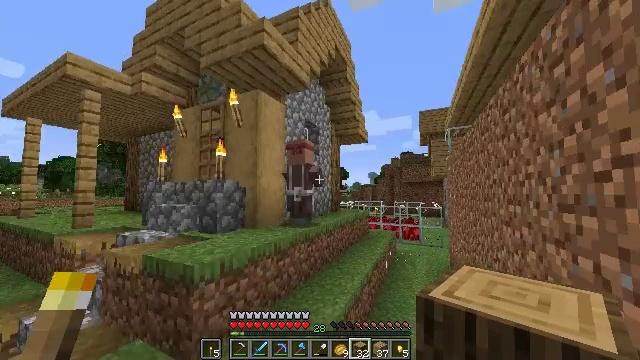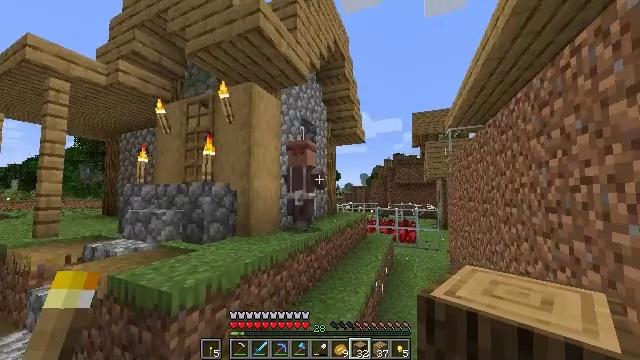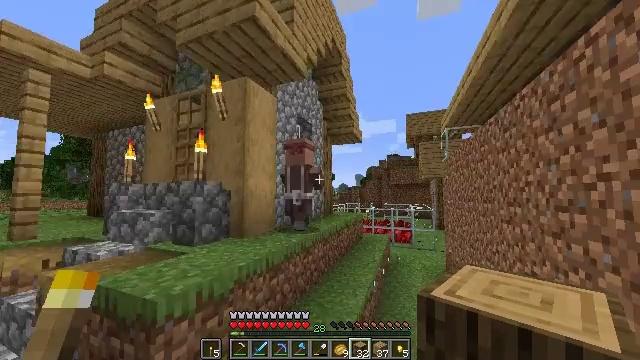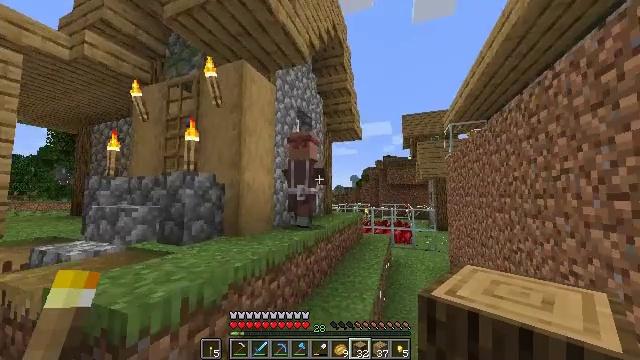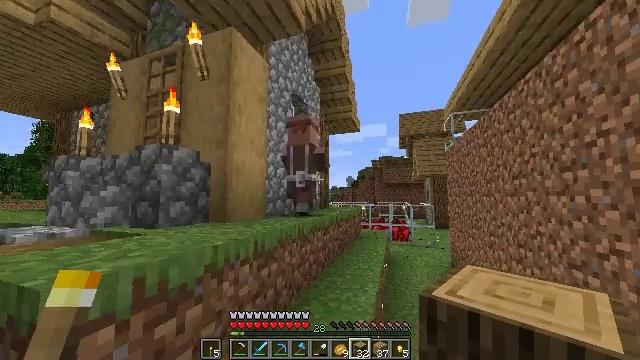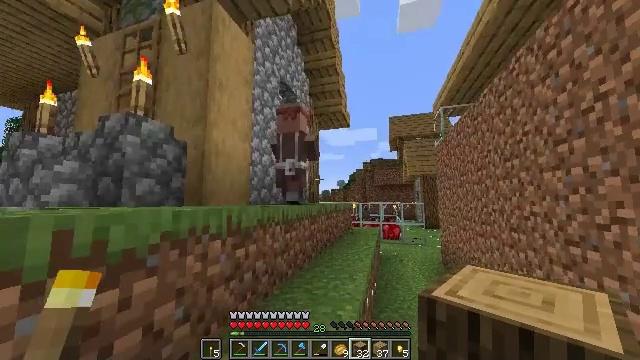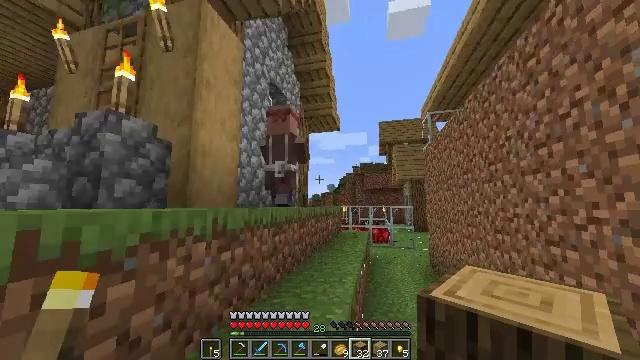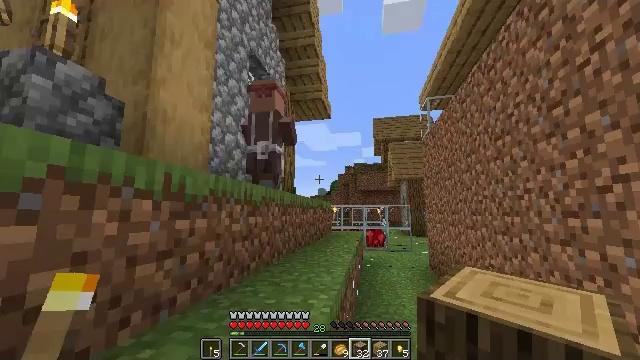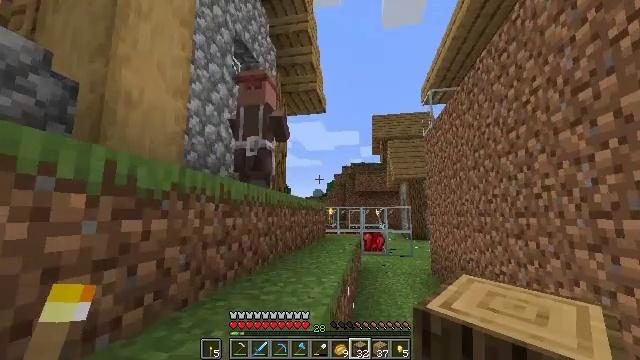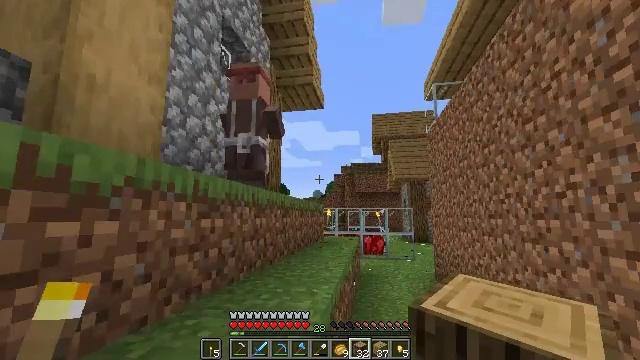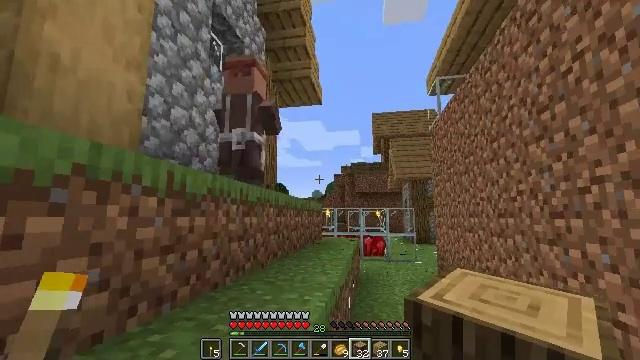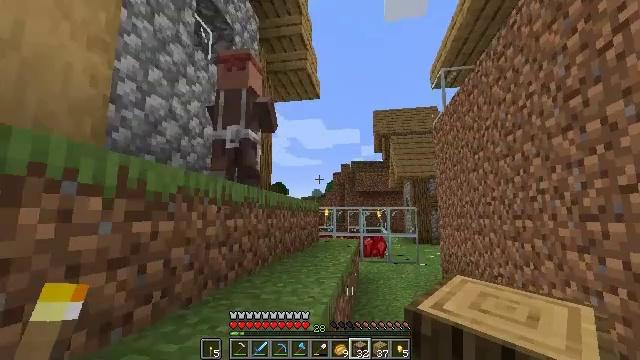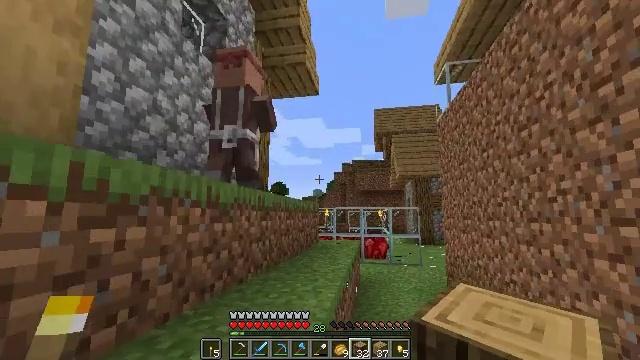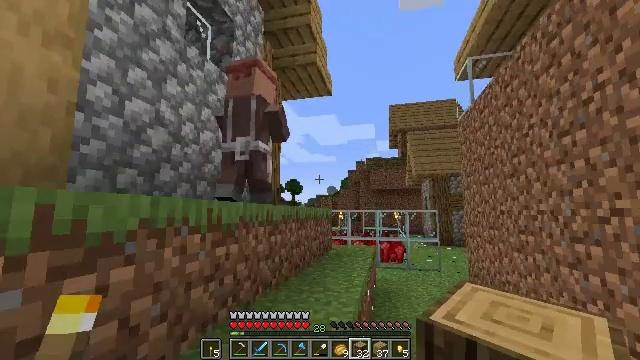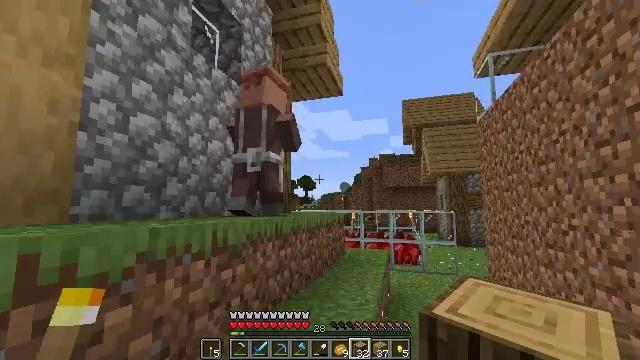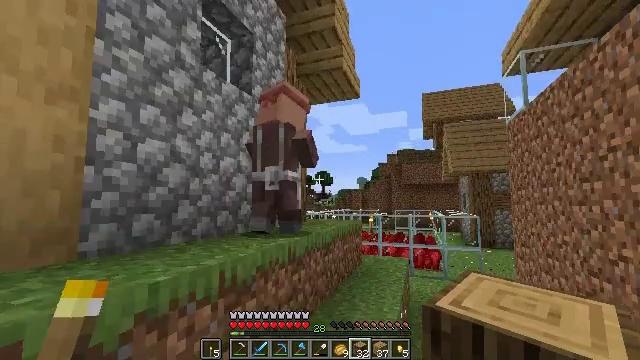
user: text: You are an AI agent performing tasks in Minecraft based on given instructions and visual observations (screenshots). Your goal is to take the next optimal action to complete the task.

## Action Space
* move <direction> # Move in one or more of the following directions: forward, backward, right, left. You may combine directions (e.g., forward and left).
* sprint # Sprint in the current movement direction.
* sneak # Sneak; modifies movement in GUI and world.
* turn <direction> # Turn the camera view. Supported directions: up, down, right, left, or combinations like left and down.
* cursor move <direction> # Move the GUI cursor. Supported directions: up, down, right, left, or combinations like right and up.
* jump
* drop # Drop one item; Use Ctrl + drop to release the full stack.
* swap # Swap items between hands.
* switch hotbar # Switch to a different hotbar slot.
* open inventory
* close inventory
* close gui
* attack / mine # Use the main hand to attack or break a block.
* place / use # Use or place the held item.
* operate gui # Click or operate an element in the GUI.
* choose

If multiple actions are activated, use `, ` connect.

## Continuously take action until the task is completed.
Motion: motion action
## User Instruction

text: Interact with a furnace to make cooked chicken.
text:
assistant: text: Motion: move forward, turn right, jump
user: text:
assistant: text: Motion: move forward, turn right, jump
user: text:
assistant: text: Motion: move forward, turn right, jump
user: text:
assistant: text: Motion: move forward, turn right
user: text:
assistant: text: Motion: move forward, turn right and up
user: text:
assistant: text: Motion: move forward, turn right and up
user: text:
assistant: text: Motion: move forward, turn right and up
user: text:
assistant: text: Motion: move forward
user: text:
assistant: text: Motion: move forward
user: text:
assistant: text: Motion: move forward
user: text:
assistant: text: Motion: move forward
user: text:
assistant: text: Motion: move forward
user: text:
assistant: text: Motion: move forward, turn left, jump
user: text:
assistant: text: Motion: move forward, turn left and down, jump
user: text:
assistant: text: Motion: move forward, turn left and down, jump
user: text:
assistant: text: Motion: move forward, turn left, jump
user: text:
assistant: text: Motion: move forward, turn left, jump
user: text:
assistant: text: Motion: move forward, jump
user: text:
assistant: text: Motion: move forward
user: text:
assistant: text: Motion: move forward
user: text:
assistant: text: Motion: move forward
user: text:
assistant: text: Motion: no_op
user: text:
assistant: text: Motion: use / place
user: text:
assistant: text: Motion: use / place
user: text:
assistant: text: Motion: use / place
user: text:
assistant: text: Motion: use / place
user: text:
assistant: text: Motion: no_op
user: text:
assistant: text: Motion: open gui
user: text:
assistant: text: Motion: no_op
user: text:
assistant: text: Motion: no_op